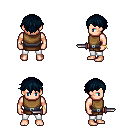
a pixel art fantasy rpg character, male body template, human, light skin, leather chest armor, white pants, raven short bangs hairstyle, bracelets, dagger, four views (front, back, left, right), 2x2 character sprite sheet, small pixel art, hard edges, no anti-aliasing